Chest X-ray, PA view. Patient: 58 years old, sex M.
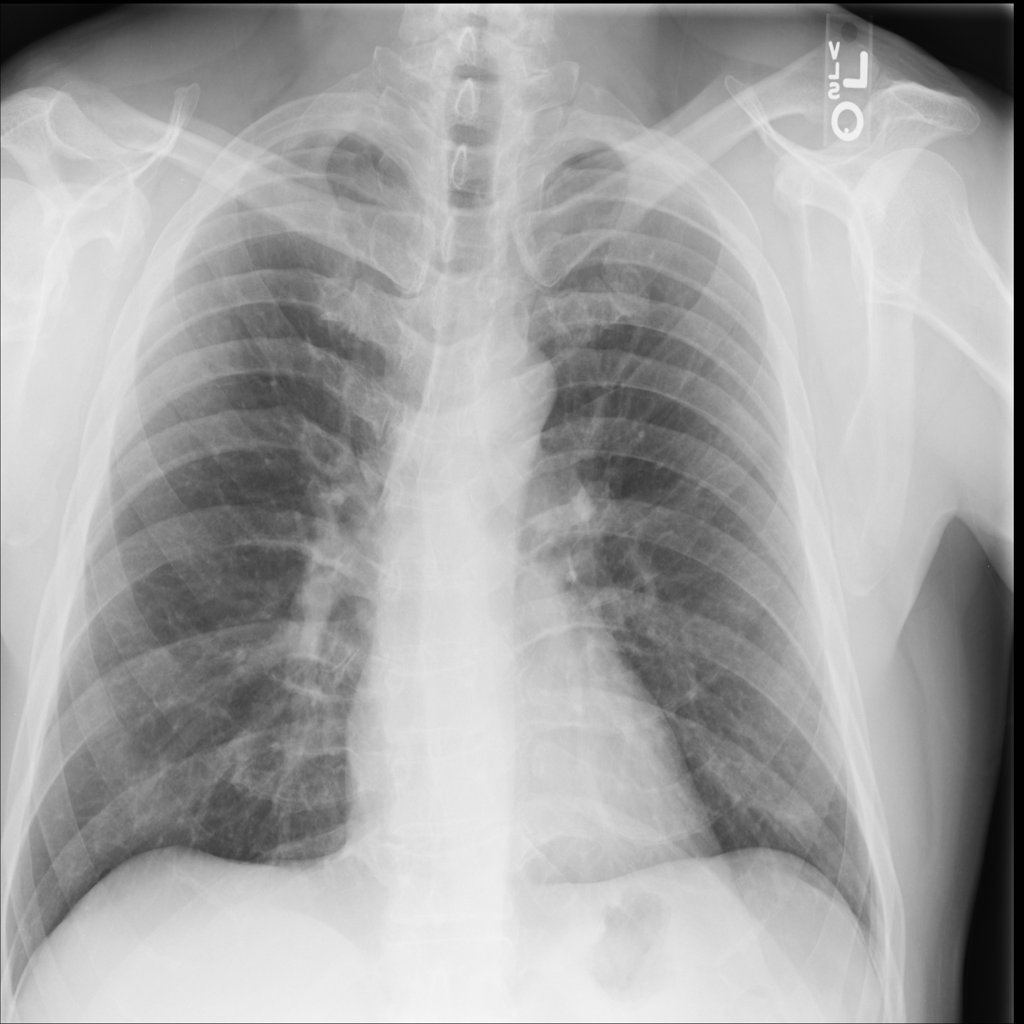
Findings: No Finding